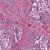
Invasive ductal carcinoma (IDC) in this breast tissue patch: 1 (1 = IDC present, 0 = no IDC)